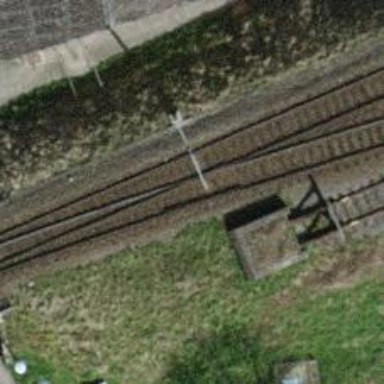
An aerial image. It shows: Single railway track with electrified contact line. It is spur track.